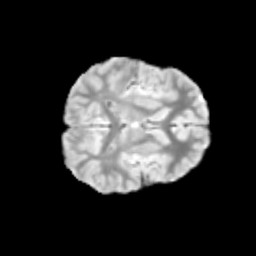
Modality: T2w
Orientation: axial
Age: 9
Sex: female
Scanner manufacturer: siemens
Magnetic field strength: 3 T
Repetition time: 3.8 s
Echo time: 0.07 s